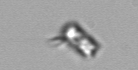
Label: Bacillariophyceae_morphotype1